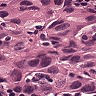
Metastatic tissue present: yes